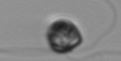
Label: flagellate_morphotype1